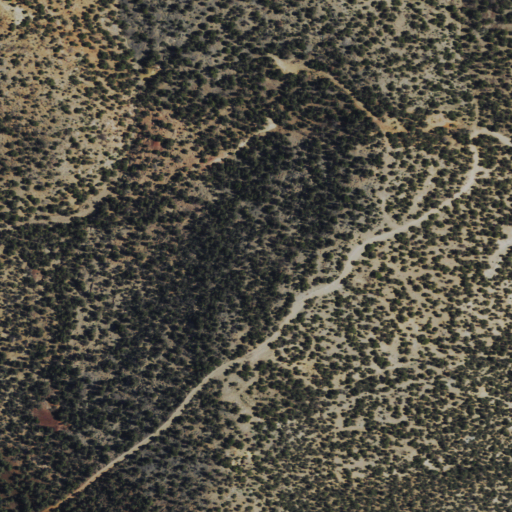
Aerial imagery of gap in Nevada named Manhattan Gap containing evergreen forest and shrub